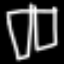
Label: pants